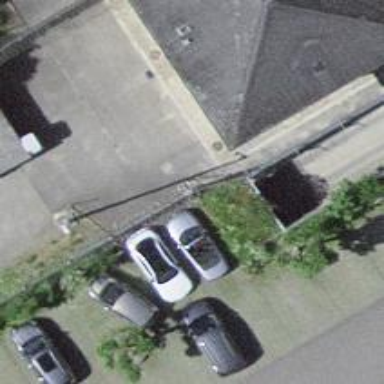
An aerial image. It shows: Parking entrance.